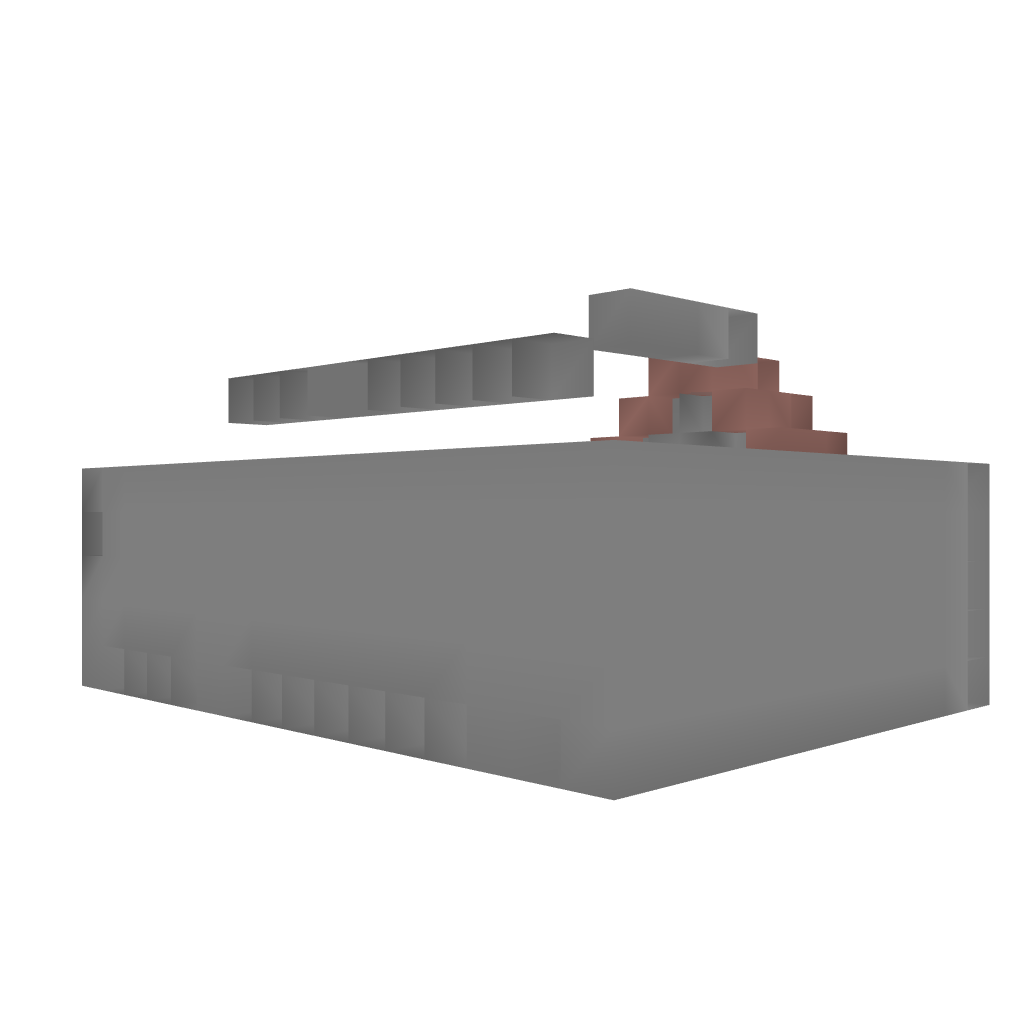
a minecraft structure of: Lost in a Book Library bad low quality